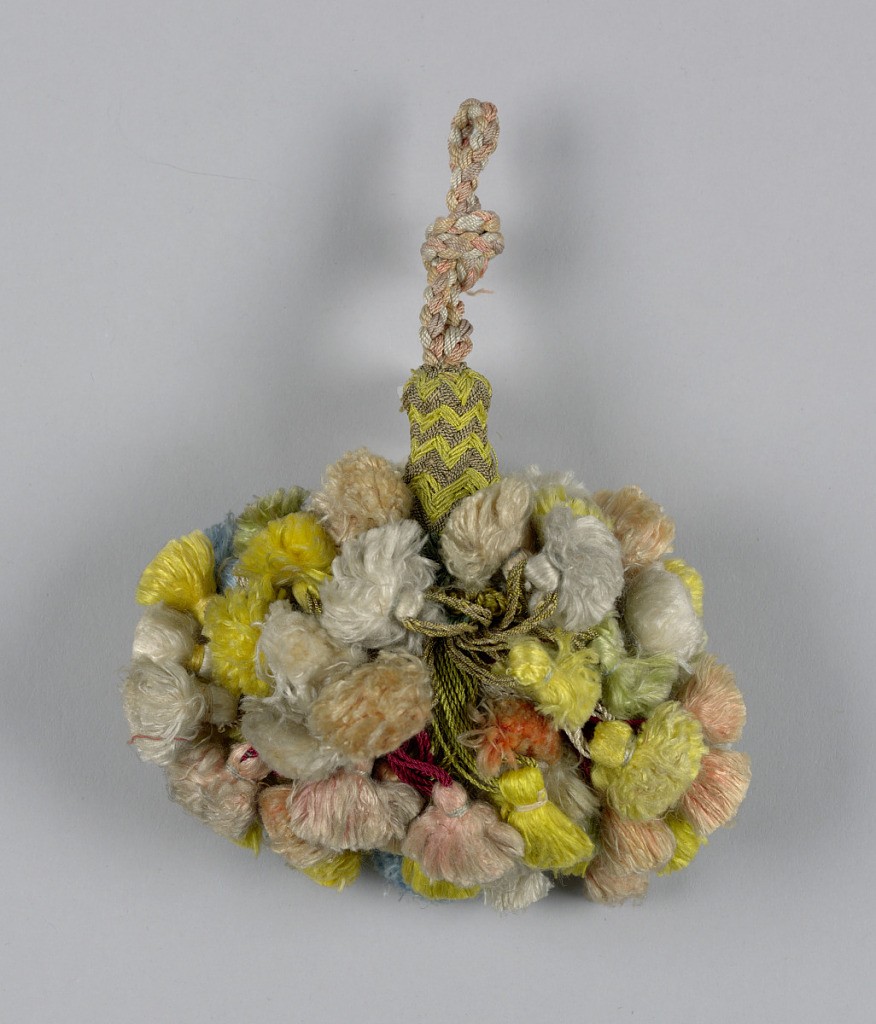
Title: Tassel
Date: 18th century
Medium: silk, metal thread, wooden core
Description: Skirt of colored silks and metal threads in two lengths, twisted and looped and each supporting a colored tassel. Collar of green, yellow and white looped threads. Head is vase-shaped and wrapped with yellow silk and silver threads in chevron pattern. Loop of braided pink, tan, gray, and white silk thread.